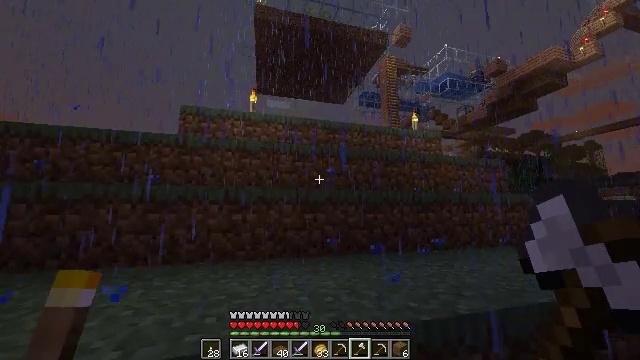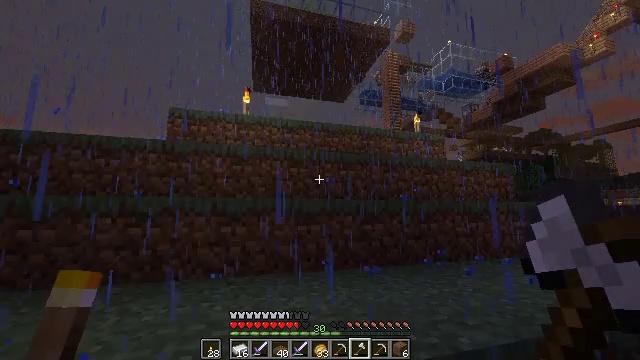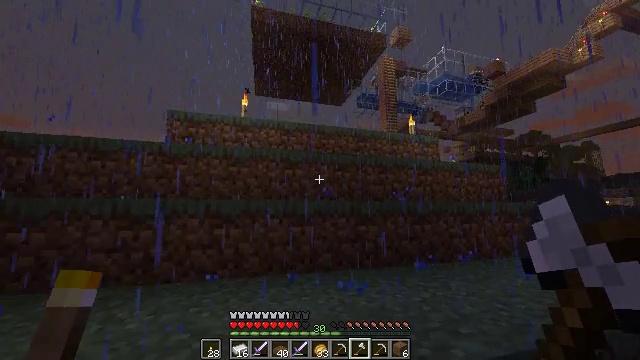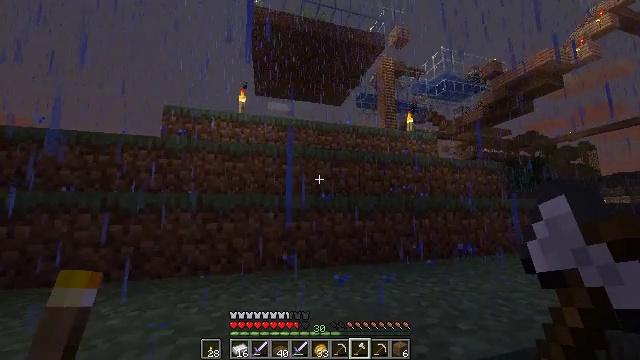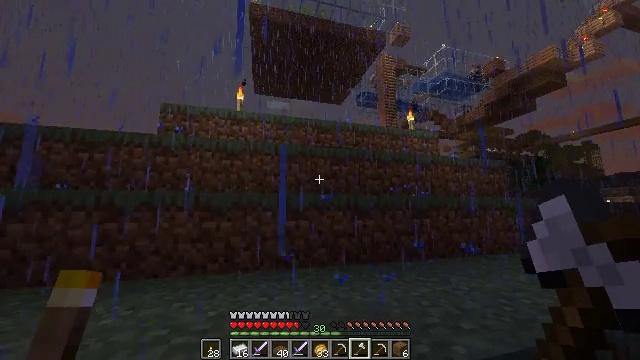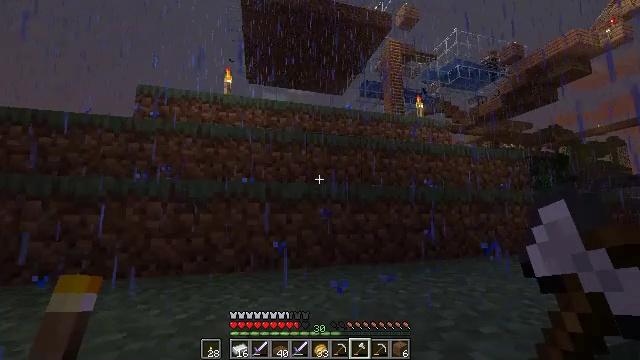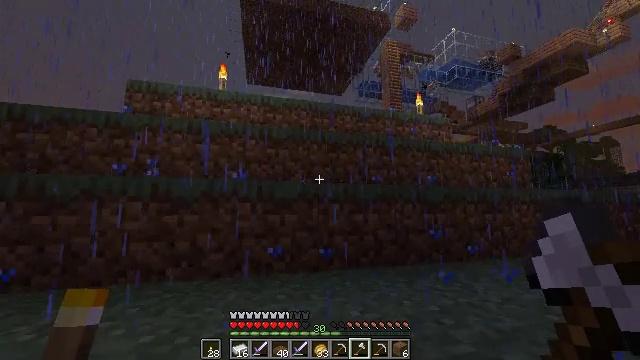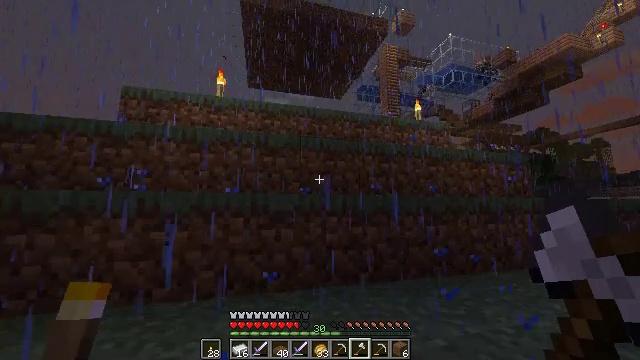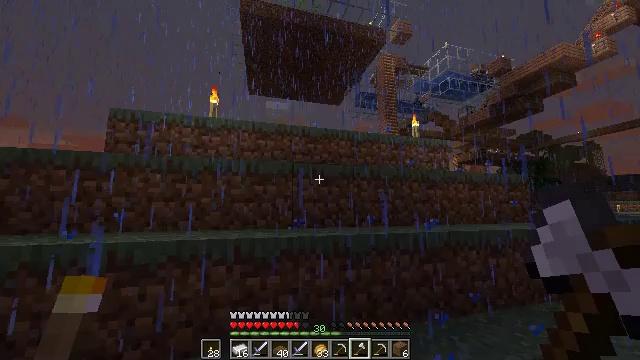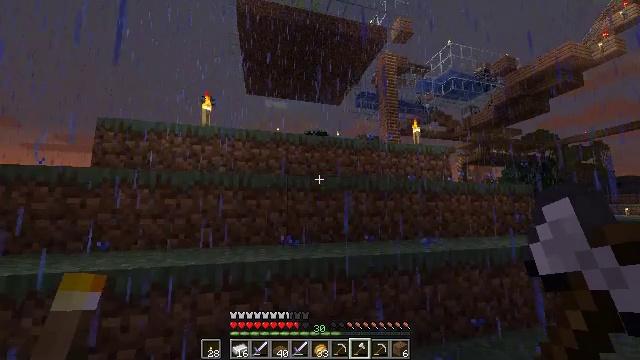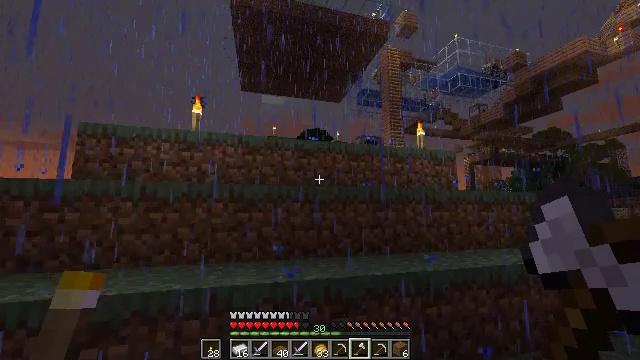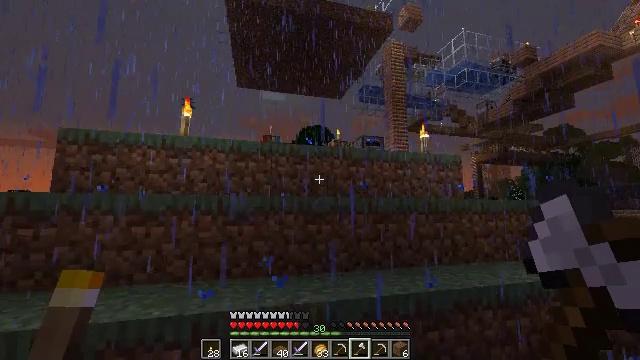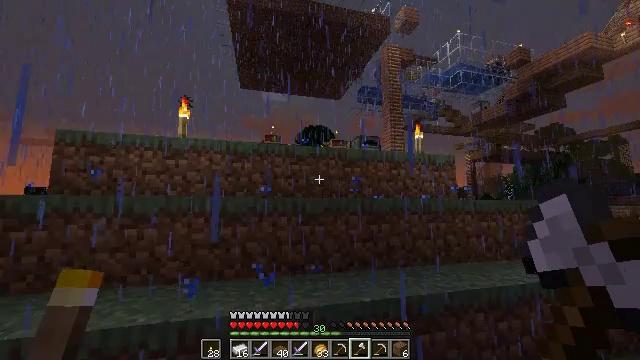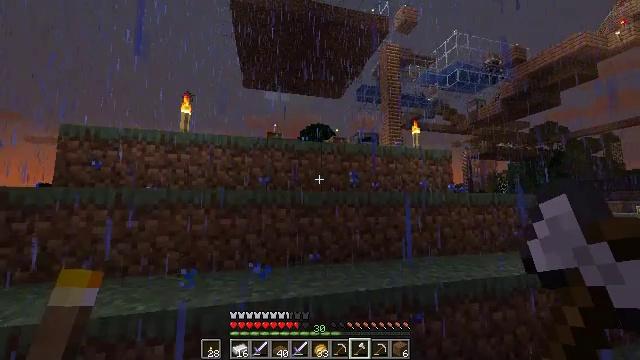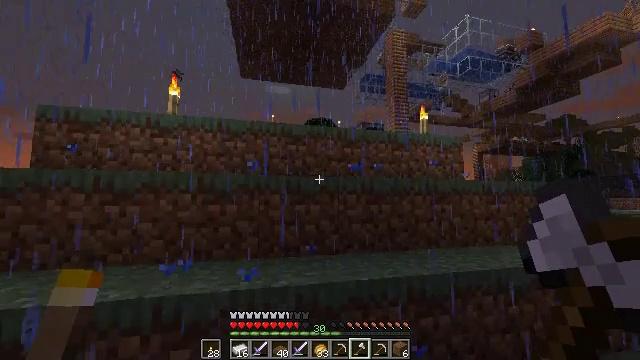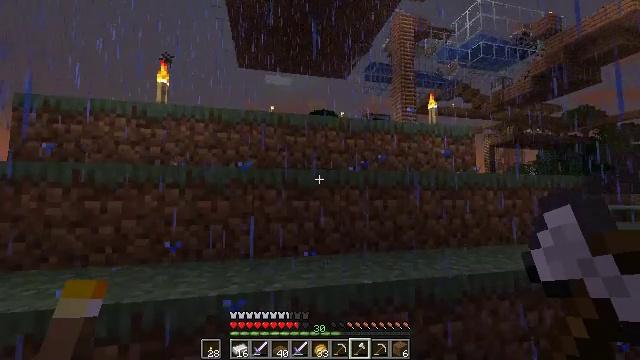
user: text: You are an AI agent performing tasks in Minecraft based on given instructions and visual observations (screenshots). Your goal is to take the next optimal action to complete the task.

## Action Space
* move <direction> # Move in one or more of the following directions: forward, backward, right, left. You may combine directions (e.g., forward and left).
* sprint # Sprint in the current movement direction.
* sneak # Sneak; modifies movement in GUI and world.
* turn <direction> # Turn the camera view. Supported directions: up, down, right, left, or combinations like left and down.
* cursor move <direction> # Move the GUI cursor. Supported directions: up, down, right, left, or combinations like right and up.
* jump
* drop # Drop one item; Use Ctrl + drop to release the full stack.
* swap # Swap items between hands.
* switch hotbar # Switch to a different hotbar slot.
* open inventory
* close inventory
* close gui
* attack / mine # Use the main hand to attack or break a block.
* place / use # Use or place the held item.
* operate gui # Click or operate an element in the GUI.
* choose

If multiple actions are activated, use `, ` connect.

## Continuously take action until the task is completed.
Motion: motion action
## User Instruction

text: Open the crafting table menu to craft a grindstone.
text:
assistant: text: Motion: move forward, sprint, jump
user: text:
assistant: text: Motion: move forward, jump
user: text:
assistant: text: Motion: move forward, jump
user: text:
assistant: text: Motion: move forward, jump
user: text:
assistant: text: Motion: move forward, jump
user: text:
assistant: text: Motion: move forward, jump
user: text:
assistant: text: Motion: move forward, sprint, jump
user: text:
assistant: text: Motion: move forward, sprint, jump
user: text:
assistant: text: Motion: move forward, sprint, jump
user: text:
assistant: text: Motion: move forward, jump
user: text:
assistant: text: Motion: move forward, jump
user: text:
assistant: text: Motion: move forward, jump
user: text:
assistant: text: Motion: move forward, jump
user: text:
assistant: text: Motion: move forward, jump
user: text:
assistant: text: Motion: move forward, sprint, jump
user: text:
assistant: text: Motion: move forward, sprint, jump
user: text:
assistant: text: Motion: move forward, sprint, jump
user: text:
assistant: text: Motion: move forward, sprint, jump
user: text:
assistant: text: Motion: move forward, jump
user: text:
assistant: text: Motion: move forward, jump
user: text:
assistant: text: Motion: move forward, turn down, jump
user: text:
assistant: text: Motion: move forward, turn down, jump
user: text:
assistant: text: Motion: move forward, turn down, jump
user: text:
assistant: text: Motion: move forward, turn down, jump
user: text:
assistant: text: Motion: move forward, sprint, turn down, jump
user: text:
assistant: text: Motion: move forward, sprint, turn down, jump
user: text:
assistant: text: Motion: move forward, sprint, turn down, jump
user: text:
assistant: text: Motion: move forward, sprint, turn down, jump
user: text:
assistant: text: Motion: move forward, jump
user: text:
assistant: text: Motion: move forward, jump